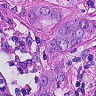
Metastatic tissue present: yes